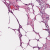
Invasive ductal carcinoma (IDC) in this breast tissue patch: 1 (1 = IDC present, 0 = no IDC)